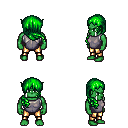
a pixel art fantasy rpg character, male body template, orc, green skin, steel chest armor, gold greaves, green right-swept hairstyle, four views (front, back, left, right), 2x2 character sprite sheet, small pixel art, hard edges, no anti-aliasing